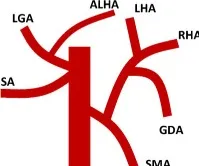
Vascular anomalies associated with surgical intervention in patients with Situs Inversus Totalis (SIT) coexistent with gastric cancer. (D) Patient with CHA originating from SMA and ALHA arising from LGA.
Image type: radiology (ct)